Interaction volume radius: 5 \u00c5
Interaction volume height: 15 \u00c5
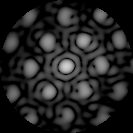
Disorder parameter: 0.2969